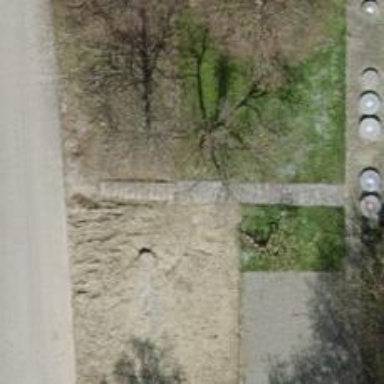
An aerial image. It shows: Set of steps on the road.